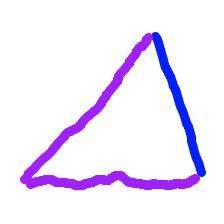
Shape: triangle